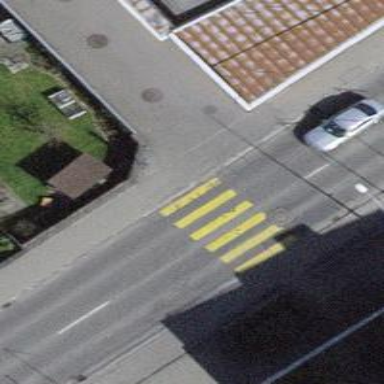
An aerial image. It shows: Uncontrolled zebra crossing on the road.